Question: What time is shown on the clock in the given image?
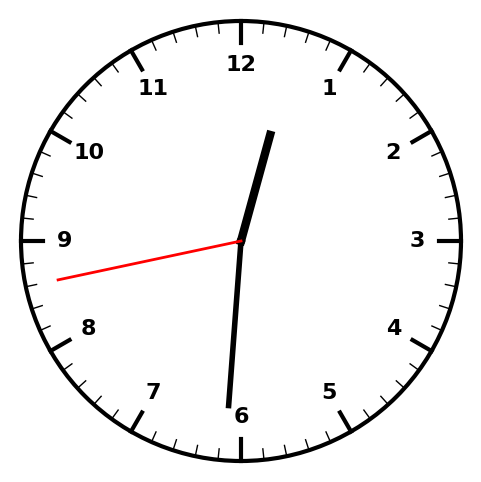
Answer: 12:30:43